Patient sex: M
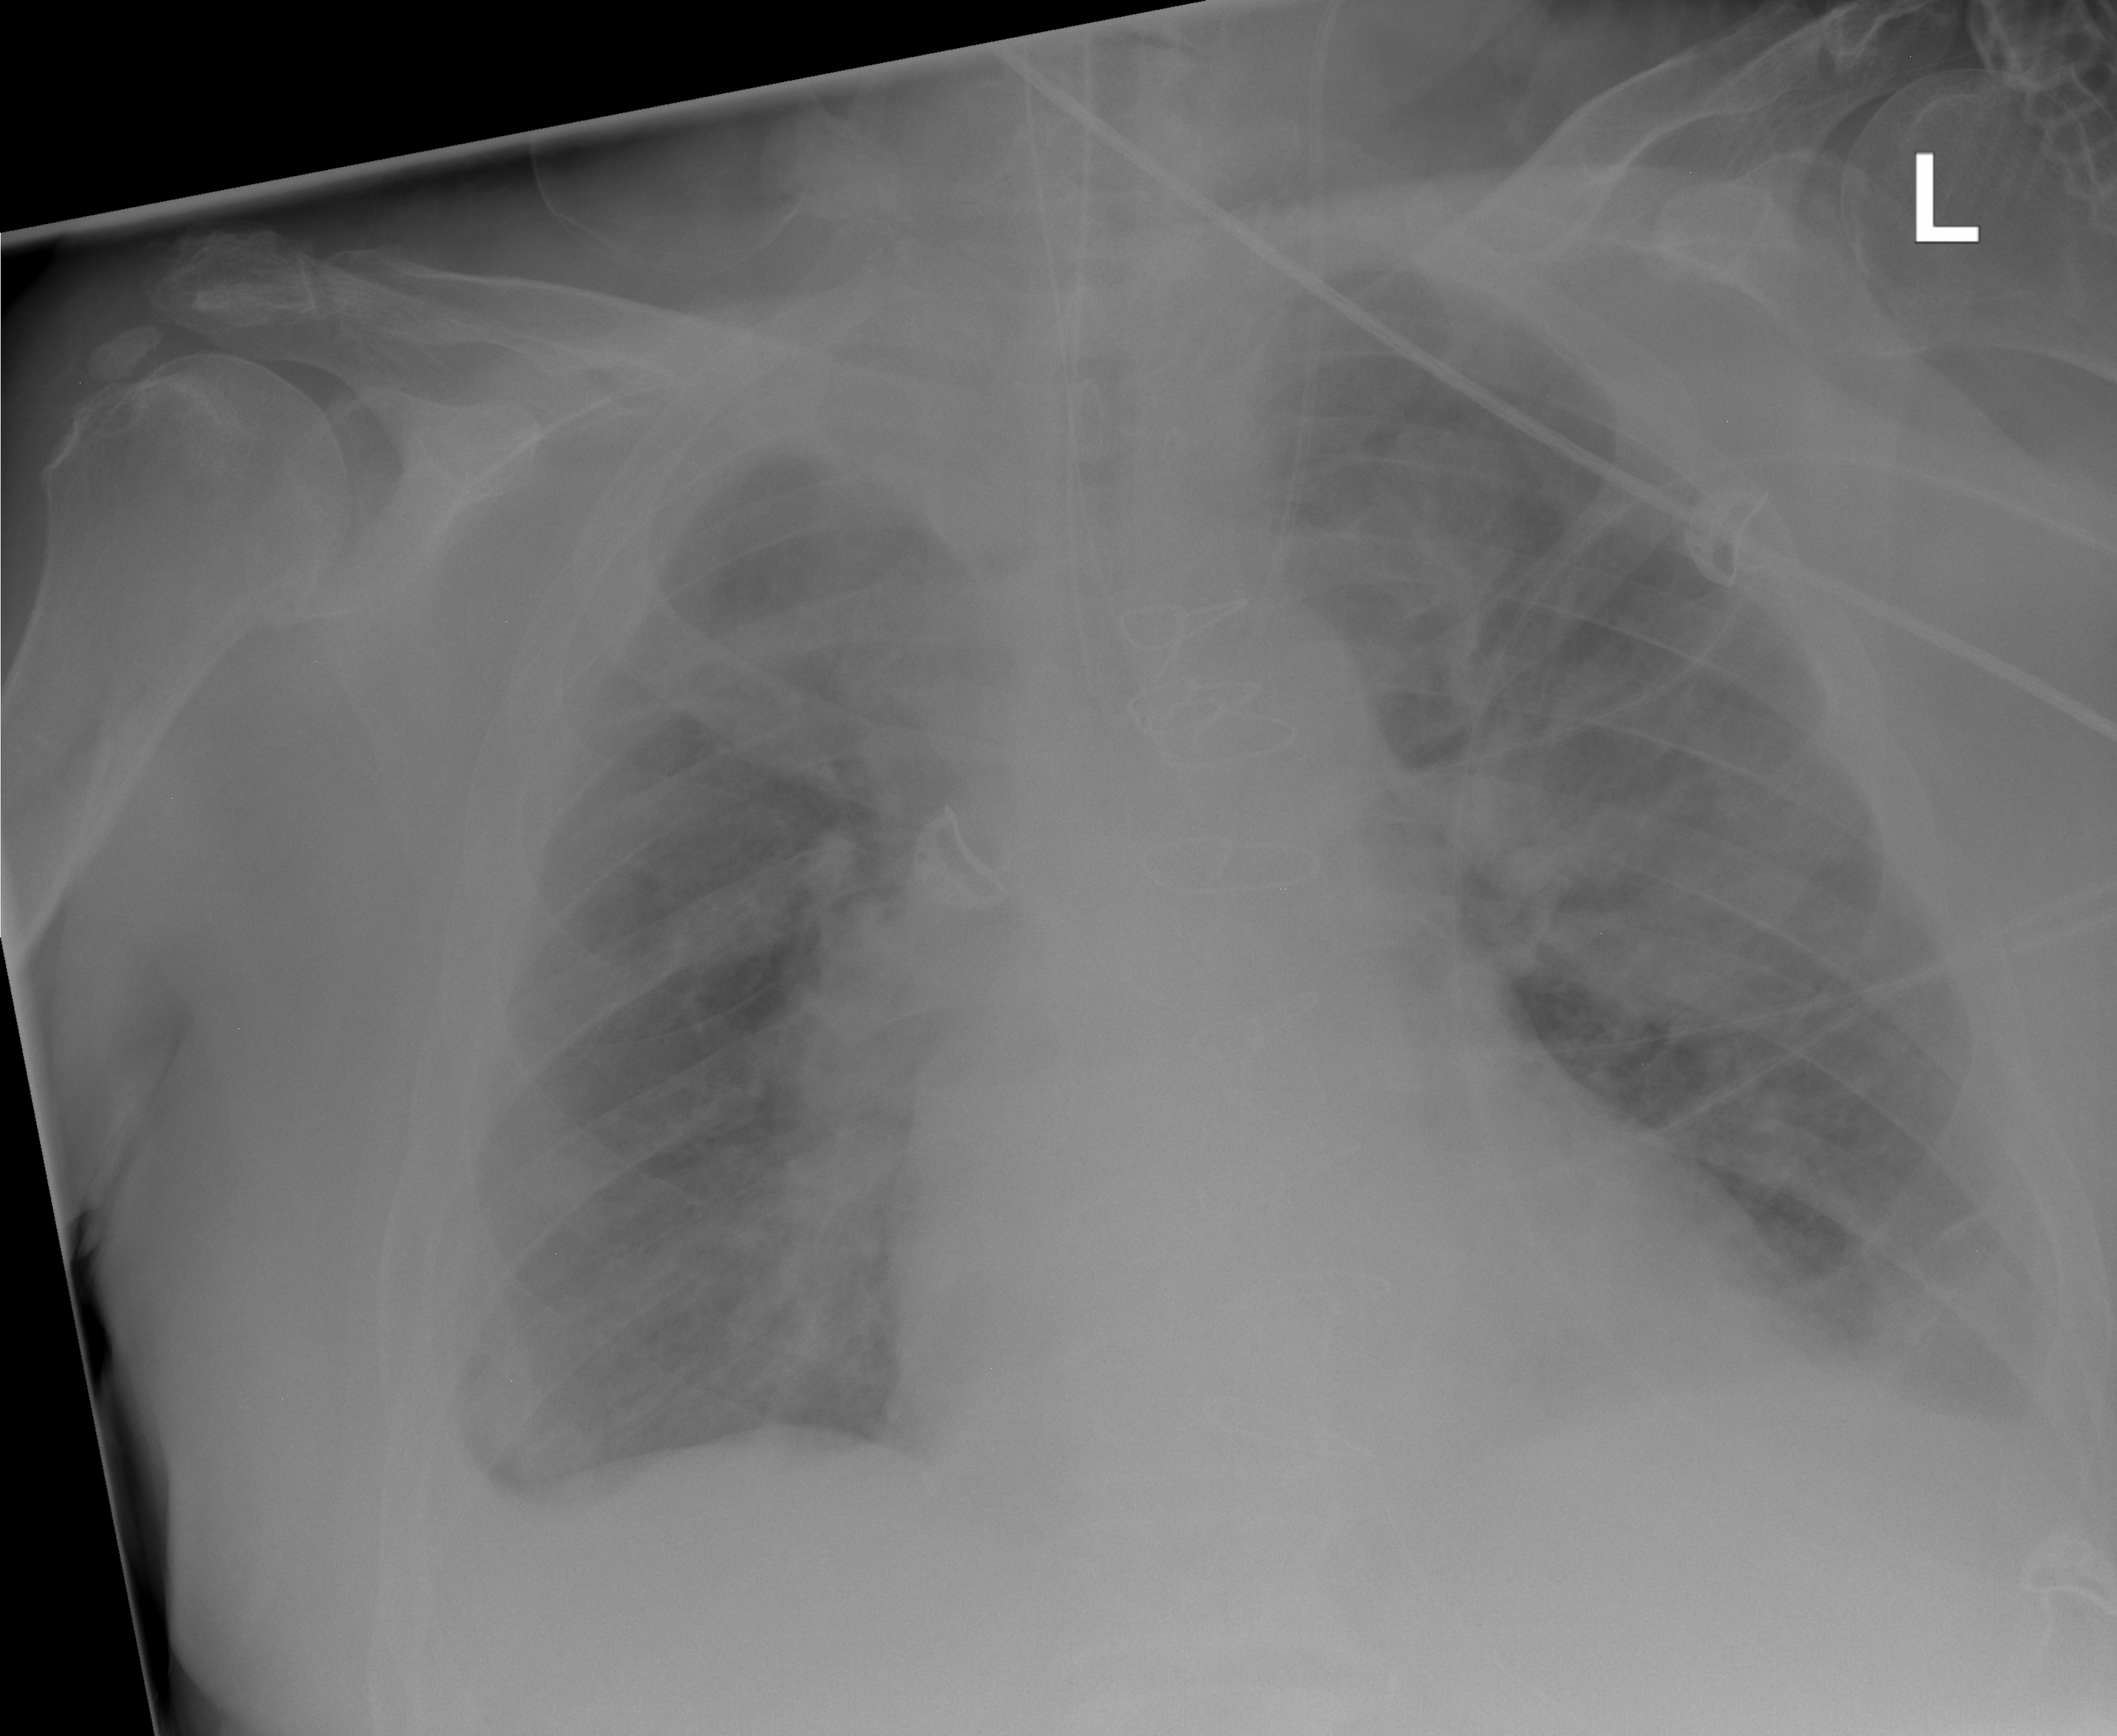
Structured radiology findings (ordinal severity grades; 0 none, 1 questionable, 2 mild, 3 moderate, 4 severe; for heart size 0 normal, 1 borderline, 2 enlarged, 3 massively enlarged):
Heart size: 2
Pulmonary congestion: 0
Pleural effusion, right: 2
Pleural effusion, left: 2
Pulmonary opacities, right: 2
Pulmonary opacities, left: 2
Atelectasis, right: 0
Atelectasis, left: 0